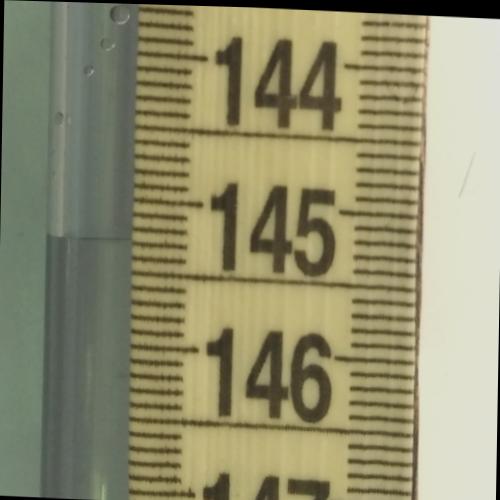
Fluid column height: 145.3 cm